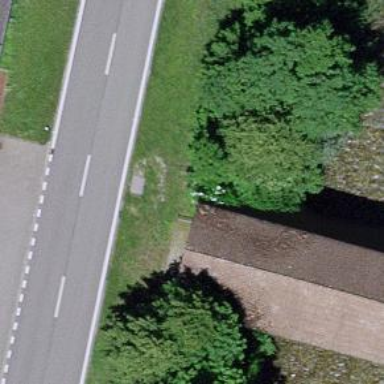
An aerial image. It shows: Covered bridge on path.